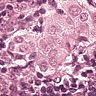
Metastatic tissue present: yes